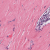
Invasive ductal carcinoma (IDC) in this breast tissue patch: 0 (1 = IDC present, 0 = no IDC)